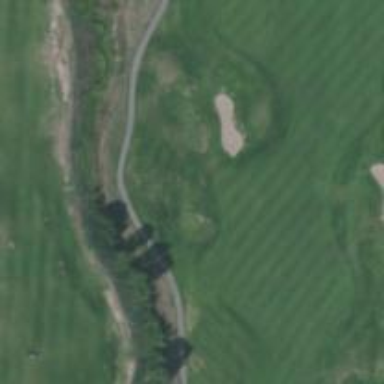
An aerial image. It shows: Water hazard on golf course.